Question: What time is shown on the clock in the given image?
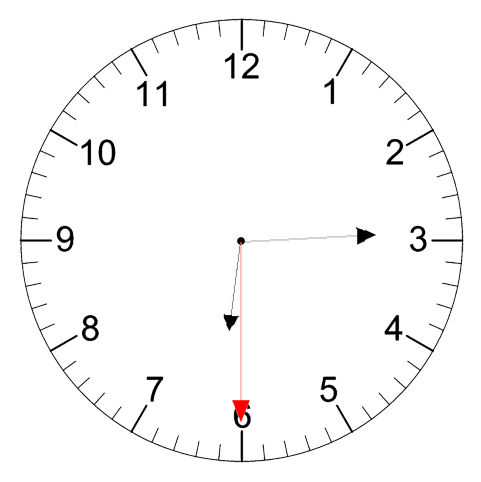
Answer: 06:14:30